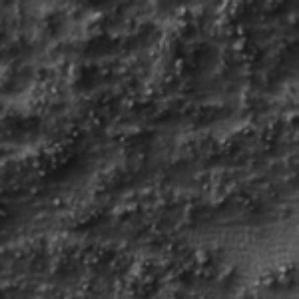
Label: frost